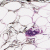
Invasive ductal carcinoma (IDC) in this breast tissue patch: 0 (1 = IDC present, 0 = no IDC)